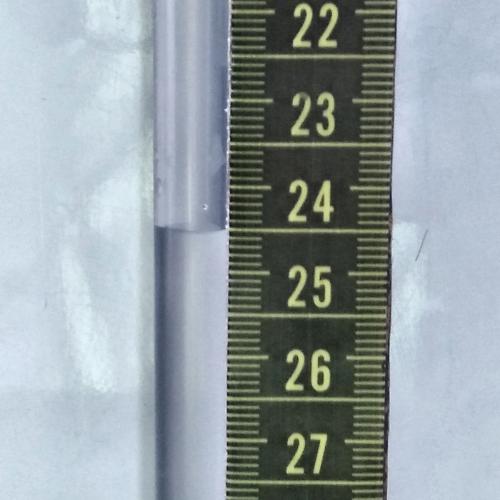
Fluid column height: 24.5 cm